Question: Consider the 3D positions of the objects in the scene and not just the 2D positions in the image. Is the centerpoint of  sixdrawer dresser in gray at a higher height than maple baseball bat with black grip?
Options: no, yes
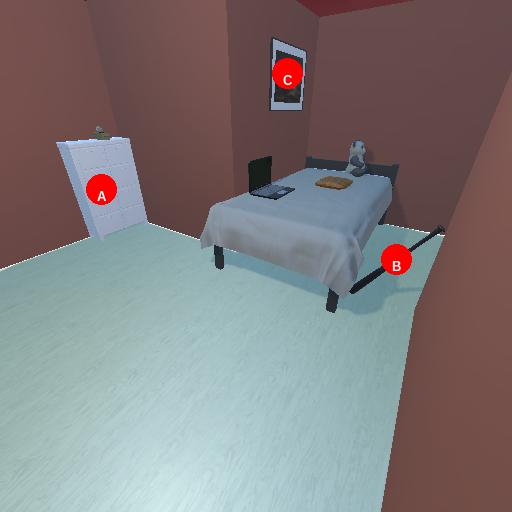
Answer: no